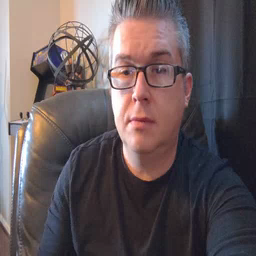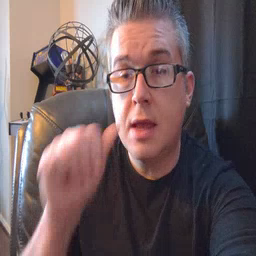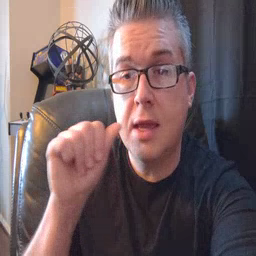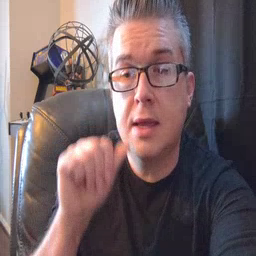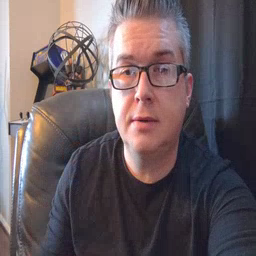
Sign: aunt